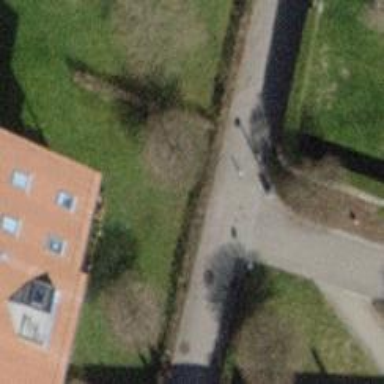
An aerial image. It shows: Bollard.